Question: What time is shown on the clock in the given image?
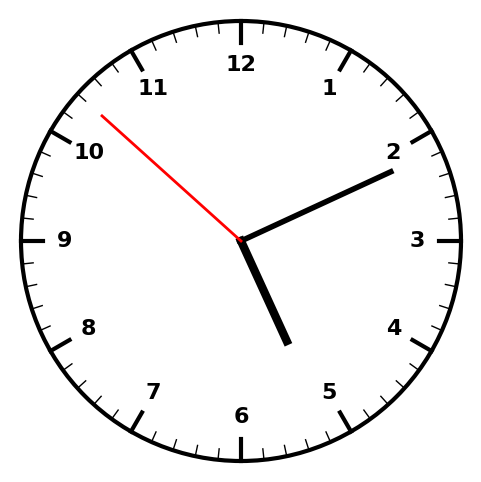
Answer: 05:10:52